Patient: sex M, age 57
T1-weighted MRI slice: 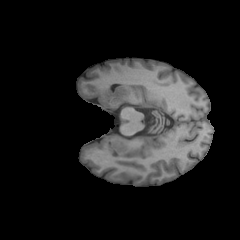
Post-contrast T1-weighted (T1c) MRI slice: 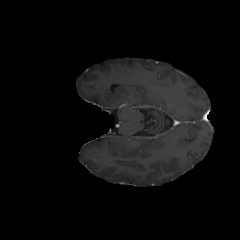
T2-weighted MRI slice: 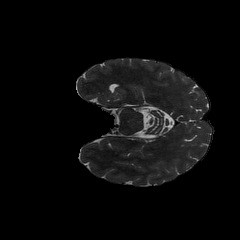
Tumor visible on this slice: no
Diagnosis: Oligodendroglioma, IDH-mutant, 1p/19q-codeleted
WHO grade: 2